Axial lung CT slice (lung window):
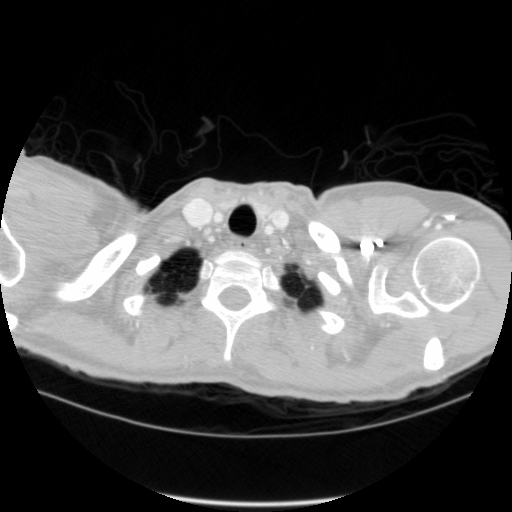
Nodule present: no